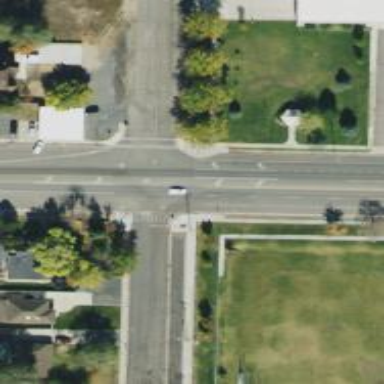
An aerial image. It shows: Road with stop sign.